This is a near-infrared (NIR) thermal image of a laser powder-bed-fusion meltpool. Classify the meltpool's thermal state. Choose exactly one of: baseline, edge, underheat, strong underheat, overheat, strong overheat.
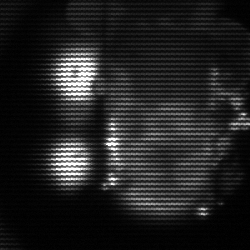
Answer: strong underheat